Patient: sex M, age 52
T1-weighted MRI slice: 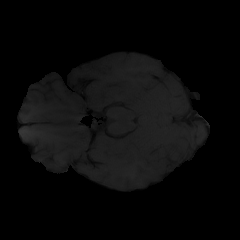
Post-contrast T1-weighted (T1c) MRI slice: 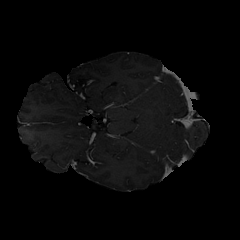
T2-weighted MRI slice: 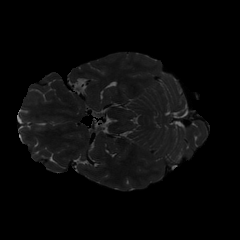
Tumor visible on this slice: no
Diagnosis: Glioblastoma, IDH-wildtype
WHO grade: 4